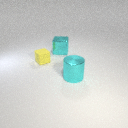
large cyan metal cube behind small yellow rubber cube